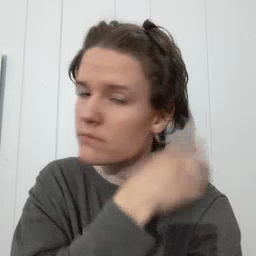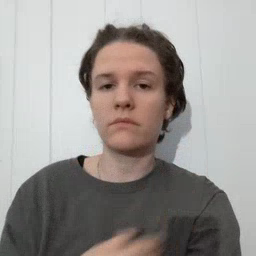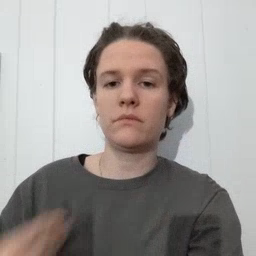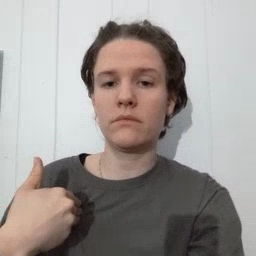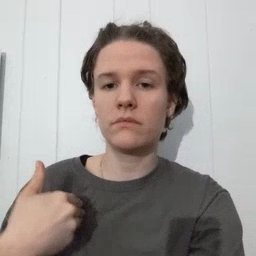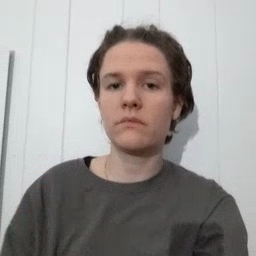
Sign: have